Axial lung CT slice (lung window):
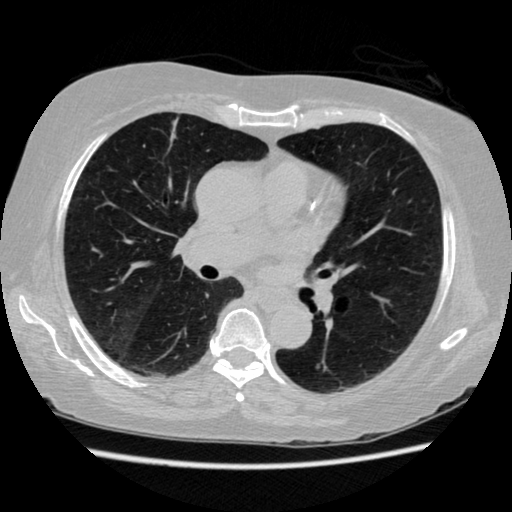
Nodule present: no